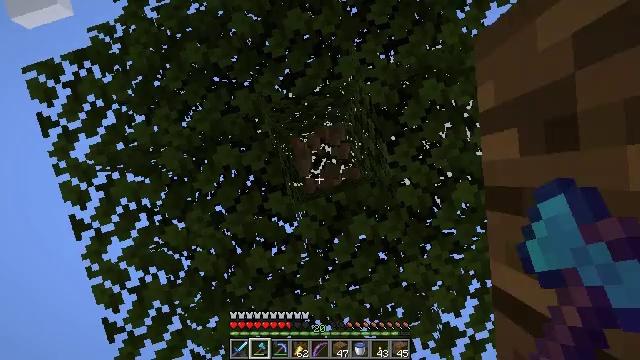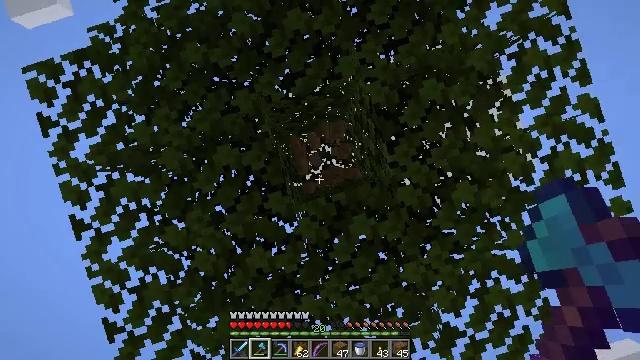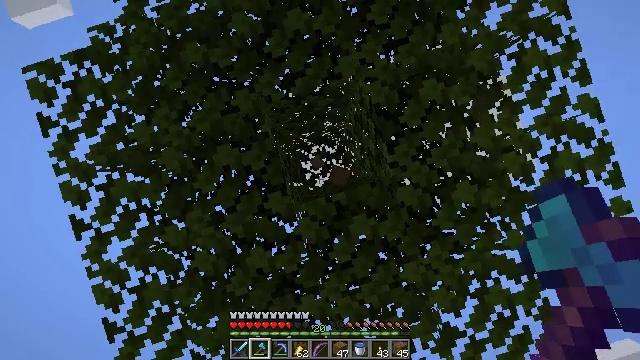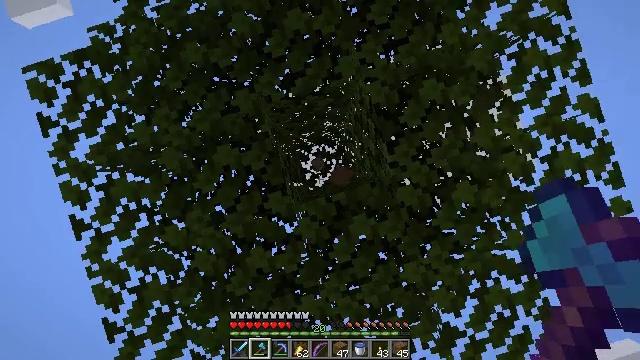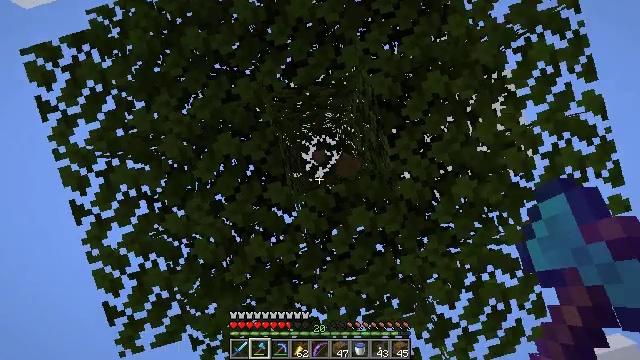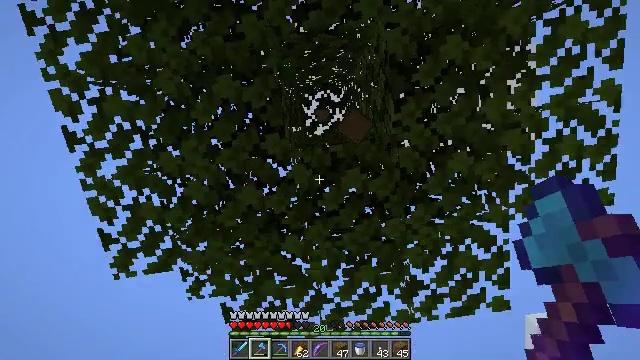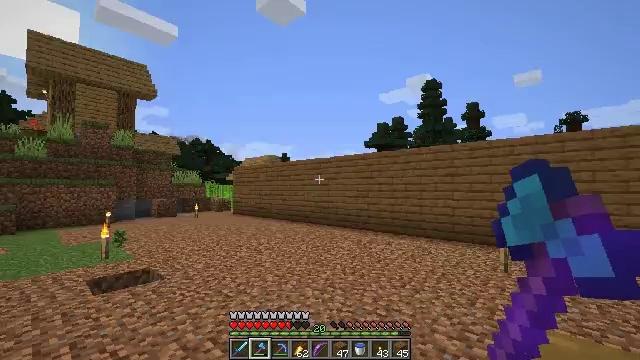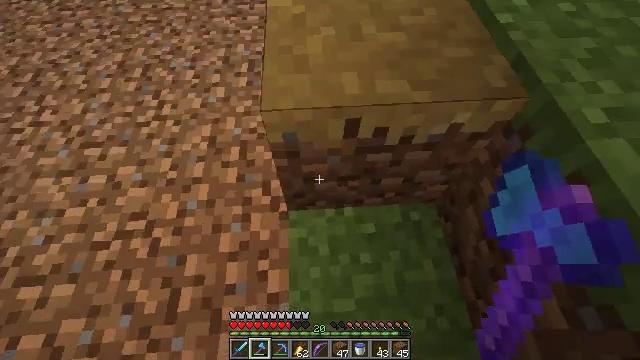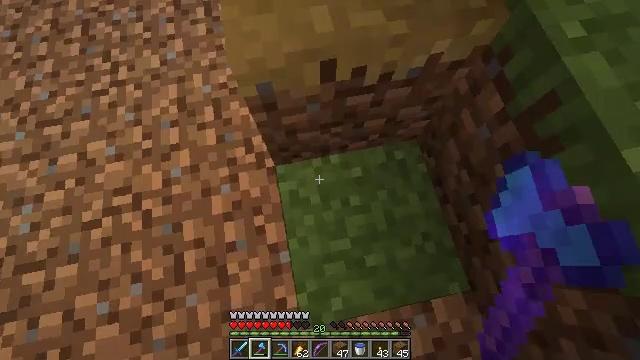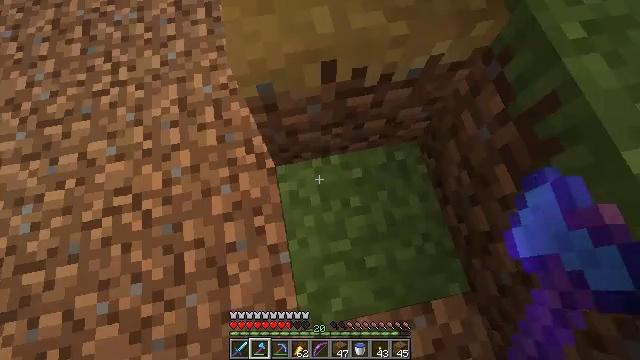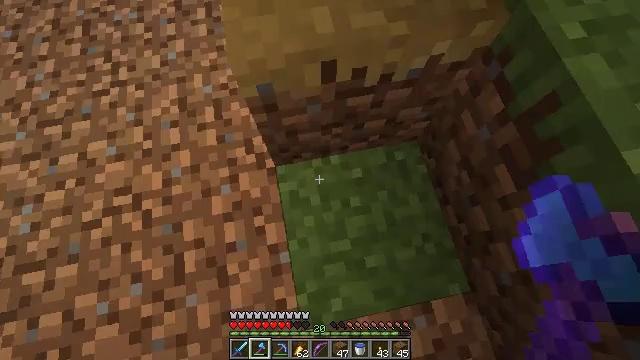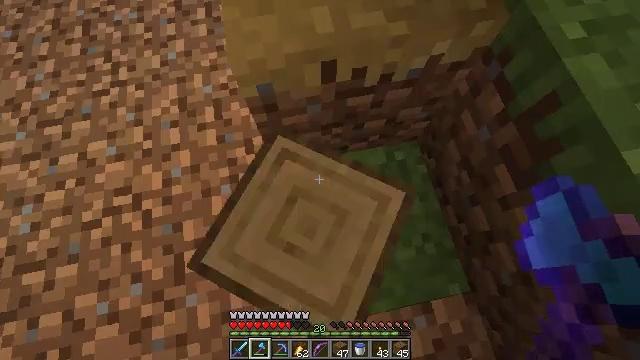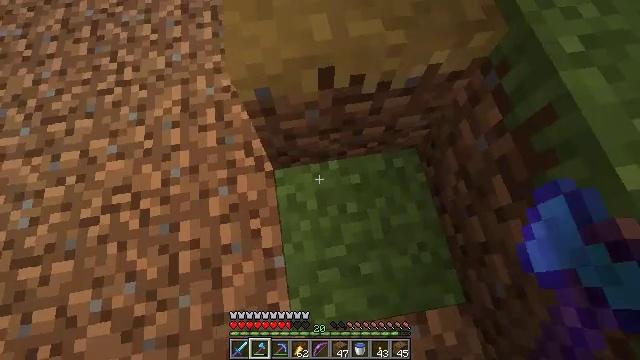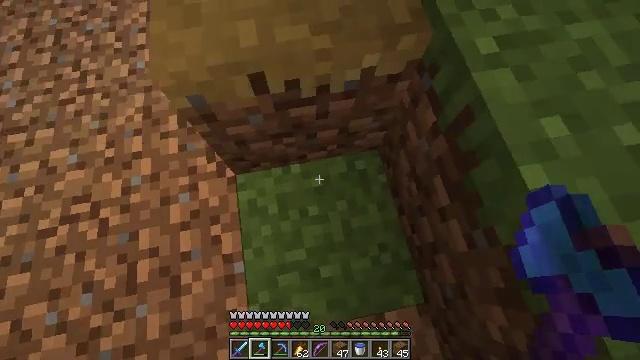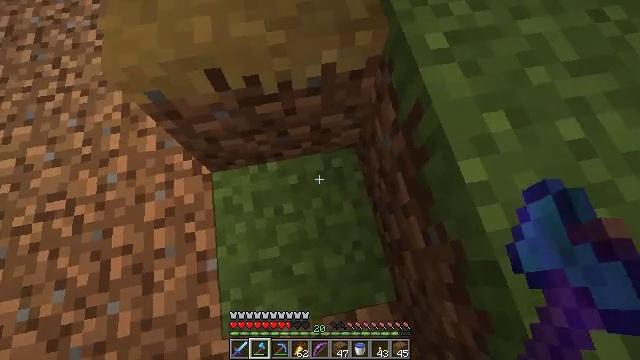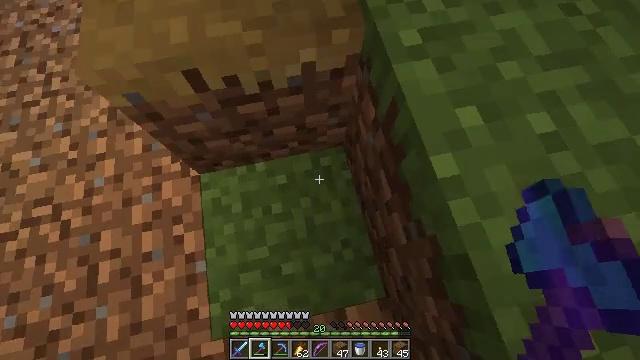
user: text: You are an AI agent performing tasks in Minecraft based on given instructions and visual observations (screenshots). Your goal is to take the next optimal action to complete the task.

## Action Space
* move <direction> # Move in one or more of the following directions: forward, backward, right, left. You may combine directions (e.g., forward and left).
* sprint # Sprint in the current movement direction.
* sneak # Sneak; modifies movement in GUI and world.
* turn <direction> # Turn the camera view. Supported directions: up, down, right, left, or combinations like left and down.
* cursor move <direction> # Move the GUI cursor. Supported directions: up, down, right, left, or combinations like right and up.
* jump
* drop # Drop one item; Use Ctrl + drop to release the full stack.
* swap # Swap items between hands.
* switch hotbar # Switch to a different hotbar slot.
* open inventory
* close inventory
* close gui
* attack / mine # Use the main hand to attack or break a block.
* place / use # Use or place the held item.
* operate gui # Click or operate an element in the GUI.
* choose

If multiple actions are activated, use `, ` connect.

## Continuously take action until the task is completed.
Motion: motion action
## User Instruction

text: Remove the grass path from the ground.
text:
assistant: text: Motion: attack / mine
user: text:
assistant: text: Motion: attack / mine
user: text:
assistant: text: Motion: attack / mine
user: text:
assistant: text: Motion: turn right and down, attack / mine
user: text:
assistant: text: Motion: turn right and down
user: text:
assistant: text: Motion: turn right and down
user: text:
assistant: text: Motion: turn right and down
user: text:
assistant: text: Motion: turn right and down
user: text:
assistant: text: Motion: no_op
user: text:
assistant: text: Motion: no_op
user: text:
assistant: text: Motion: no_op
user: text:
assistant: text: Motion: move right, turn left
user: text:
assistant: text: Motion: move right, turn right
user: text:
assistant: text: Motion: move right
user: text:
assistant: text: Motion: move right, turn right
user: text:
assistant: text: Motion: move right, turn right
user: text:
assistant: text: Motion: move forward and move right
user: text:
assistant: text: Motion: move forward and move right
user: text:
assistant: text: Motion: move forward and move right
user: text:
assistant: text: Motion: move forward, turn left and up
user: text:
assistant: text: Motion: turn left and up
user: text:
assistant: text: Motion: no_op
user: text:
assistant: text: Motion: no_op
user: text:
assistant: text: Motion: no_op
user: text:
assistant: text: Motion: turn up
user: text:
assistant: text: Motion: no_op
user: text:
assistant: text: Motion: no_op
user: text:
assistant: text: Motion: turn up
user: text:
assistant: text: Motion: move left, turn up
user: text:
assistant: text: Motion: move left, turn right and up